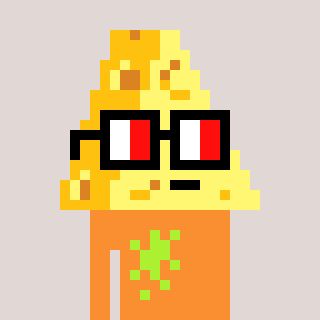
a pixel art character with square glasses with black frames and red eyes, a cheese-shaped head and a orange-colored body on a warm background